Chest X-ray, PA view. Patient: 29 years old, sex F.
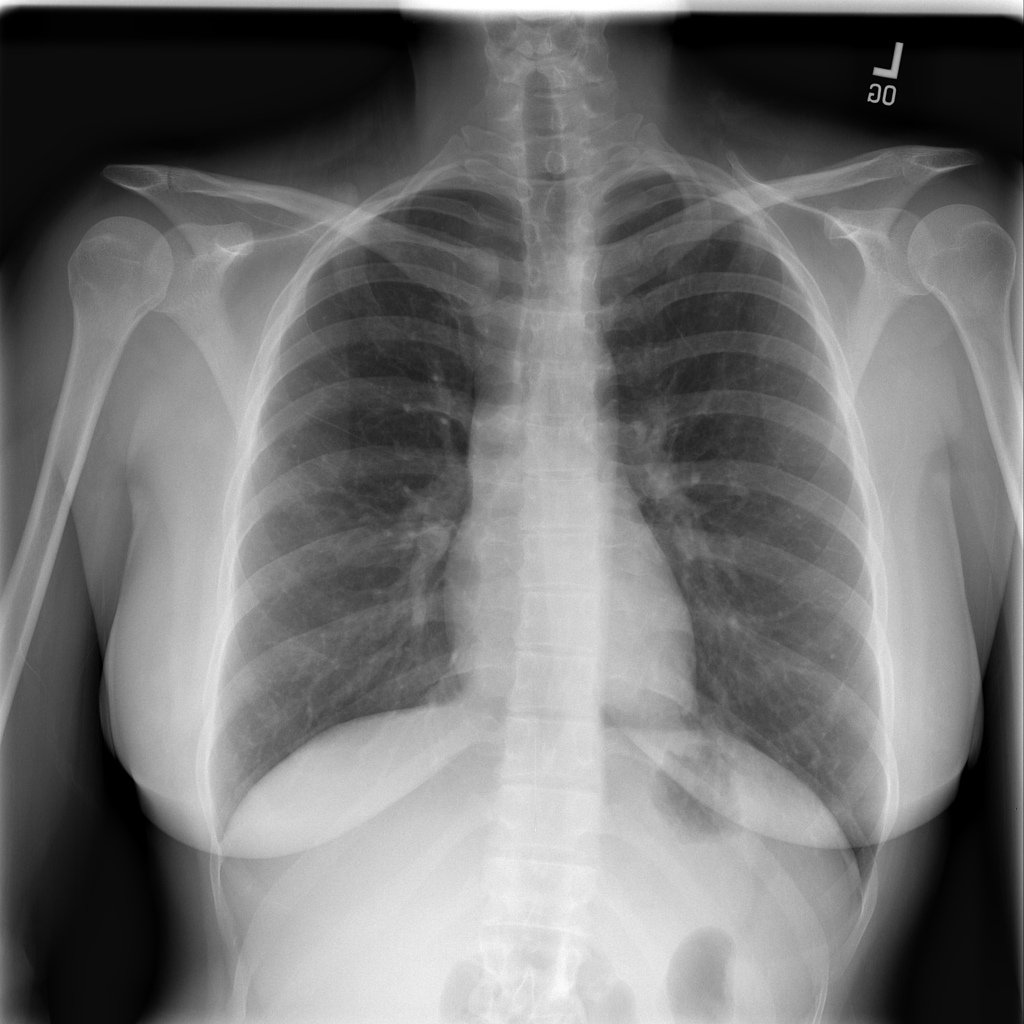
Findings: No Finding